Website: crate-barrel
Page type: billing-address
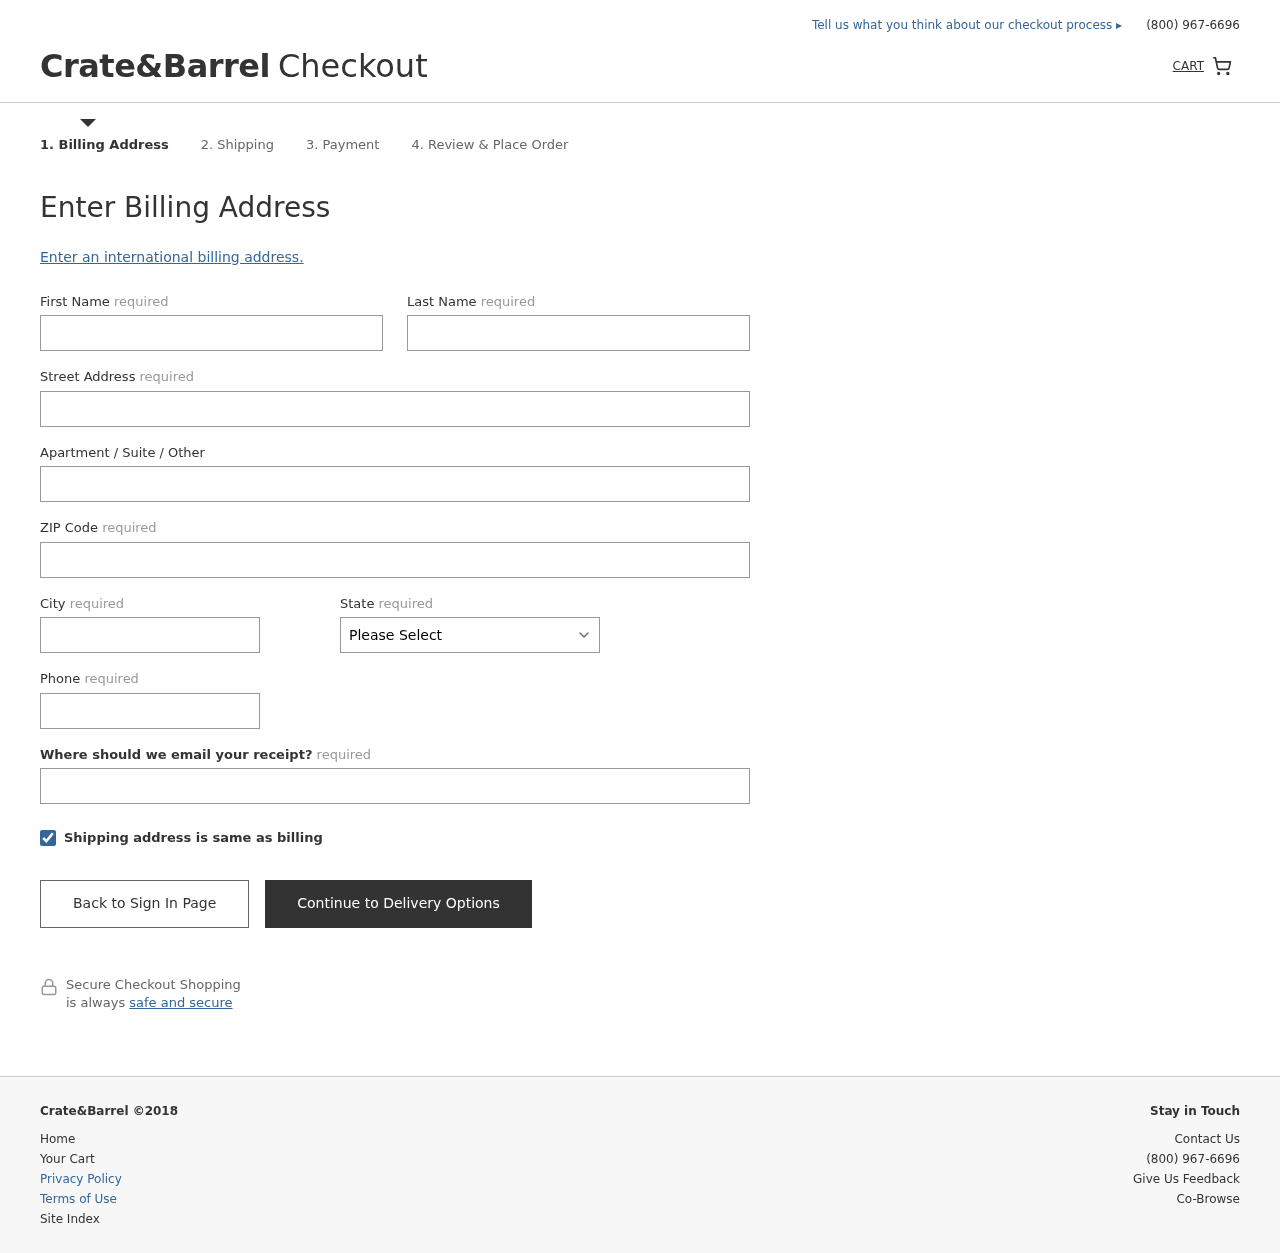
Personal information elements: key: PII_STATE
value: Maine
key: PII_FIRSTNAME
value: Patrick
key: PII_LASTNAME
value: Lopez
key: PII_STREET
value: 73657 Rodriguez Springs
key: PII_POSTCODE
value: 19743
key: PII_CITY
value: Jerryfort
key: PII_PHONE
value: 2054621640
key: PII_EMAIL
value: patricklopez@hotmail.com